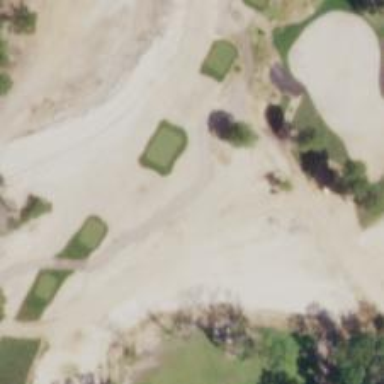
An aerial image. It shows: Footway that doubles as golf path.